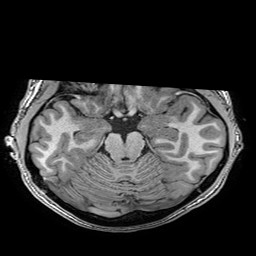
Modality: T1w
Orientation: coronal
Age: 23
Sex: female
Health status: healthy